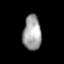
Tissue: lung
Cell type: Epithelial cells
Senescence score: 0.199
Nuclear area (px): 621
Mean DAPI intensity: 161.163